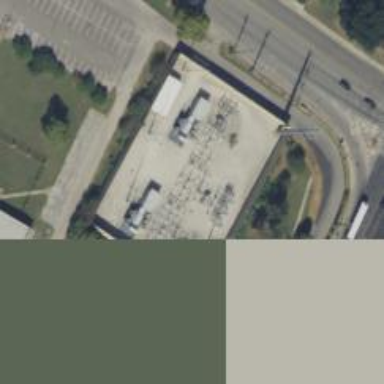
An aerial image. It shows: Switch for power supply.